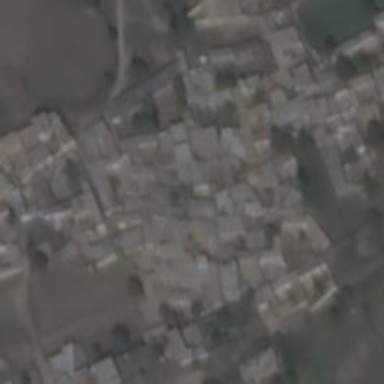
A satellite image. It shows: Village.